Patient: sex F, age 59
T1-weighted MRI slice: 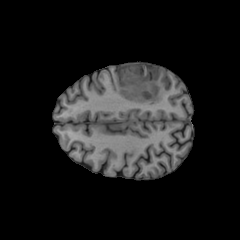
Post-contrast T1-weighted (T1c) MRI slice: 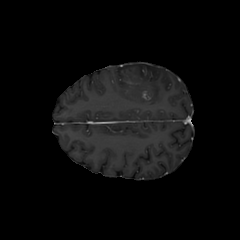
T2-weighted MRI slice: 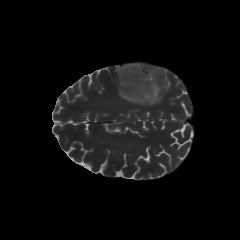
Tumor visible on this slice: yes
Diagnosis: Astrocytoma, IDH-mutant
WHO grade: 3